Field crop: tomato
Growth stage: 1
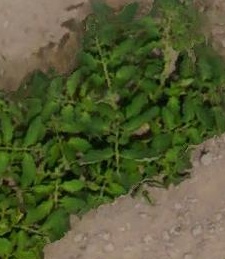
Species: tomato